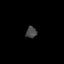
Tissue: lung
Cell type: Epithelial cells
Senescence score: 0.2018
Nuclear area (px): 122
Mean DAPI intensity: 70.328